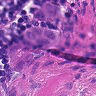
Metastatic tissue present: yes